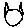
Label: cat